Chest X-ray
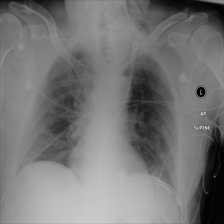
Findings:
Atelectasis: negative
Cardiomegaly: negative
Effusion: negative
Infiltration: negative
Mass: negative
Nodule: negative
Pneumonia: negative
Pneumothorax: negative
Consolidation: negative
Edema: negative
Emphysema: negative
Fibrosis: negative
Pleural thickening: negative
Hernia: negative